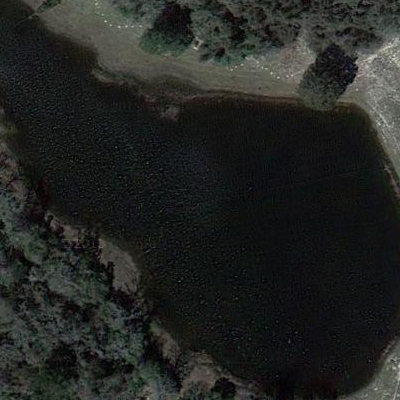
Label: RiverLake